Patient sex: F
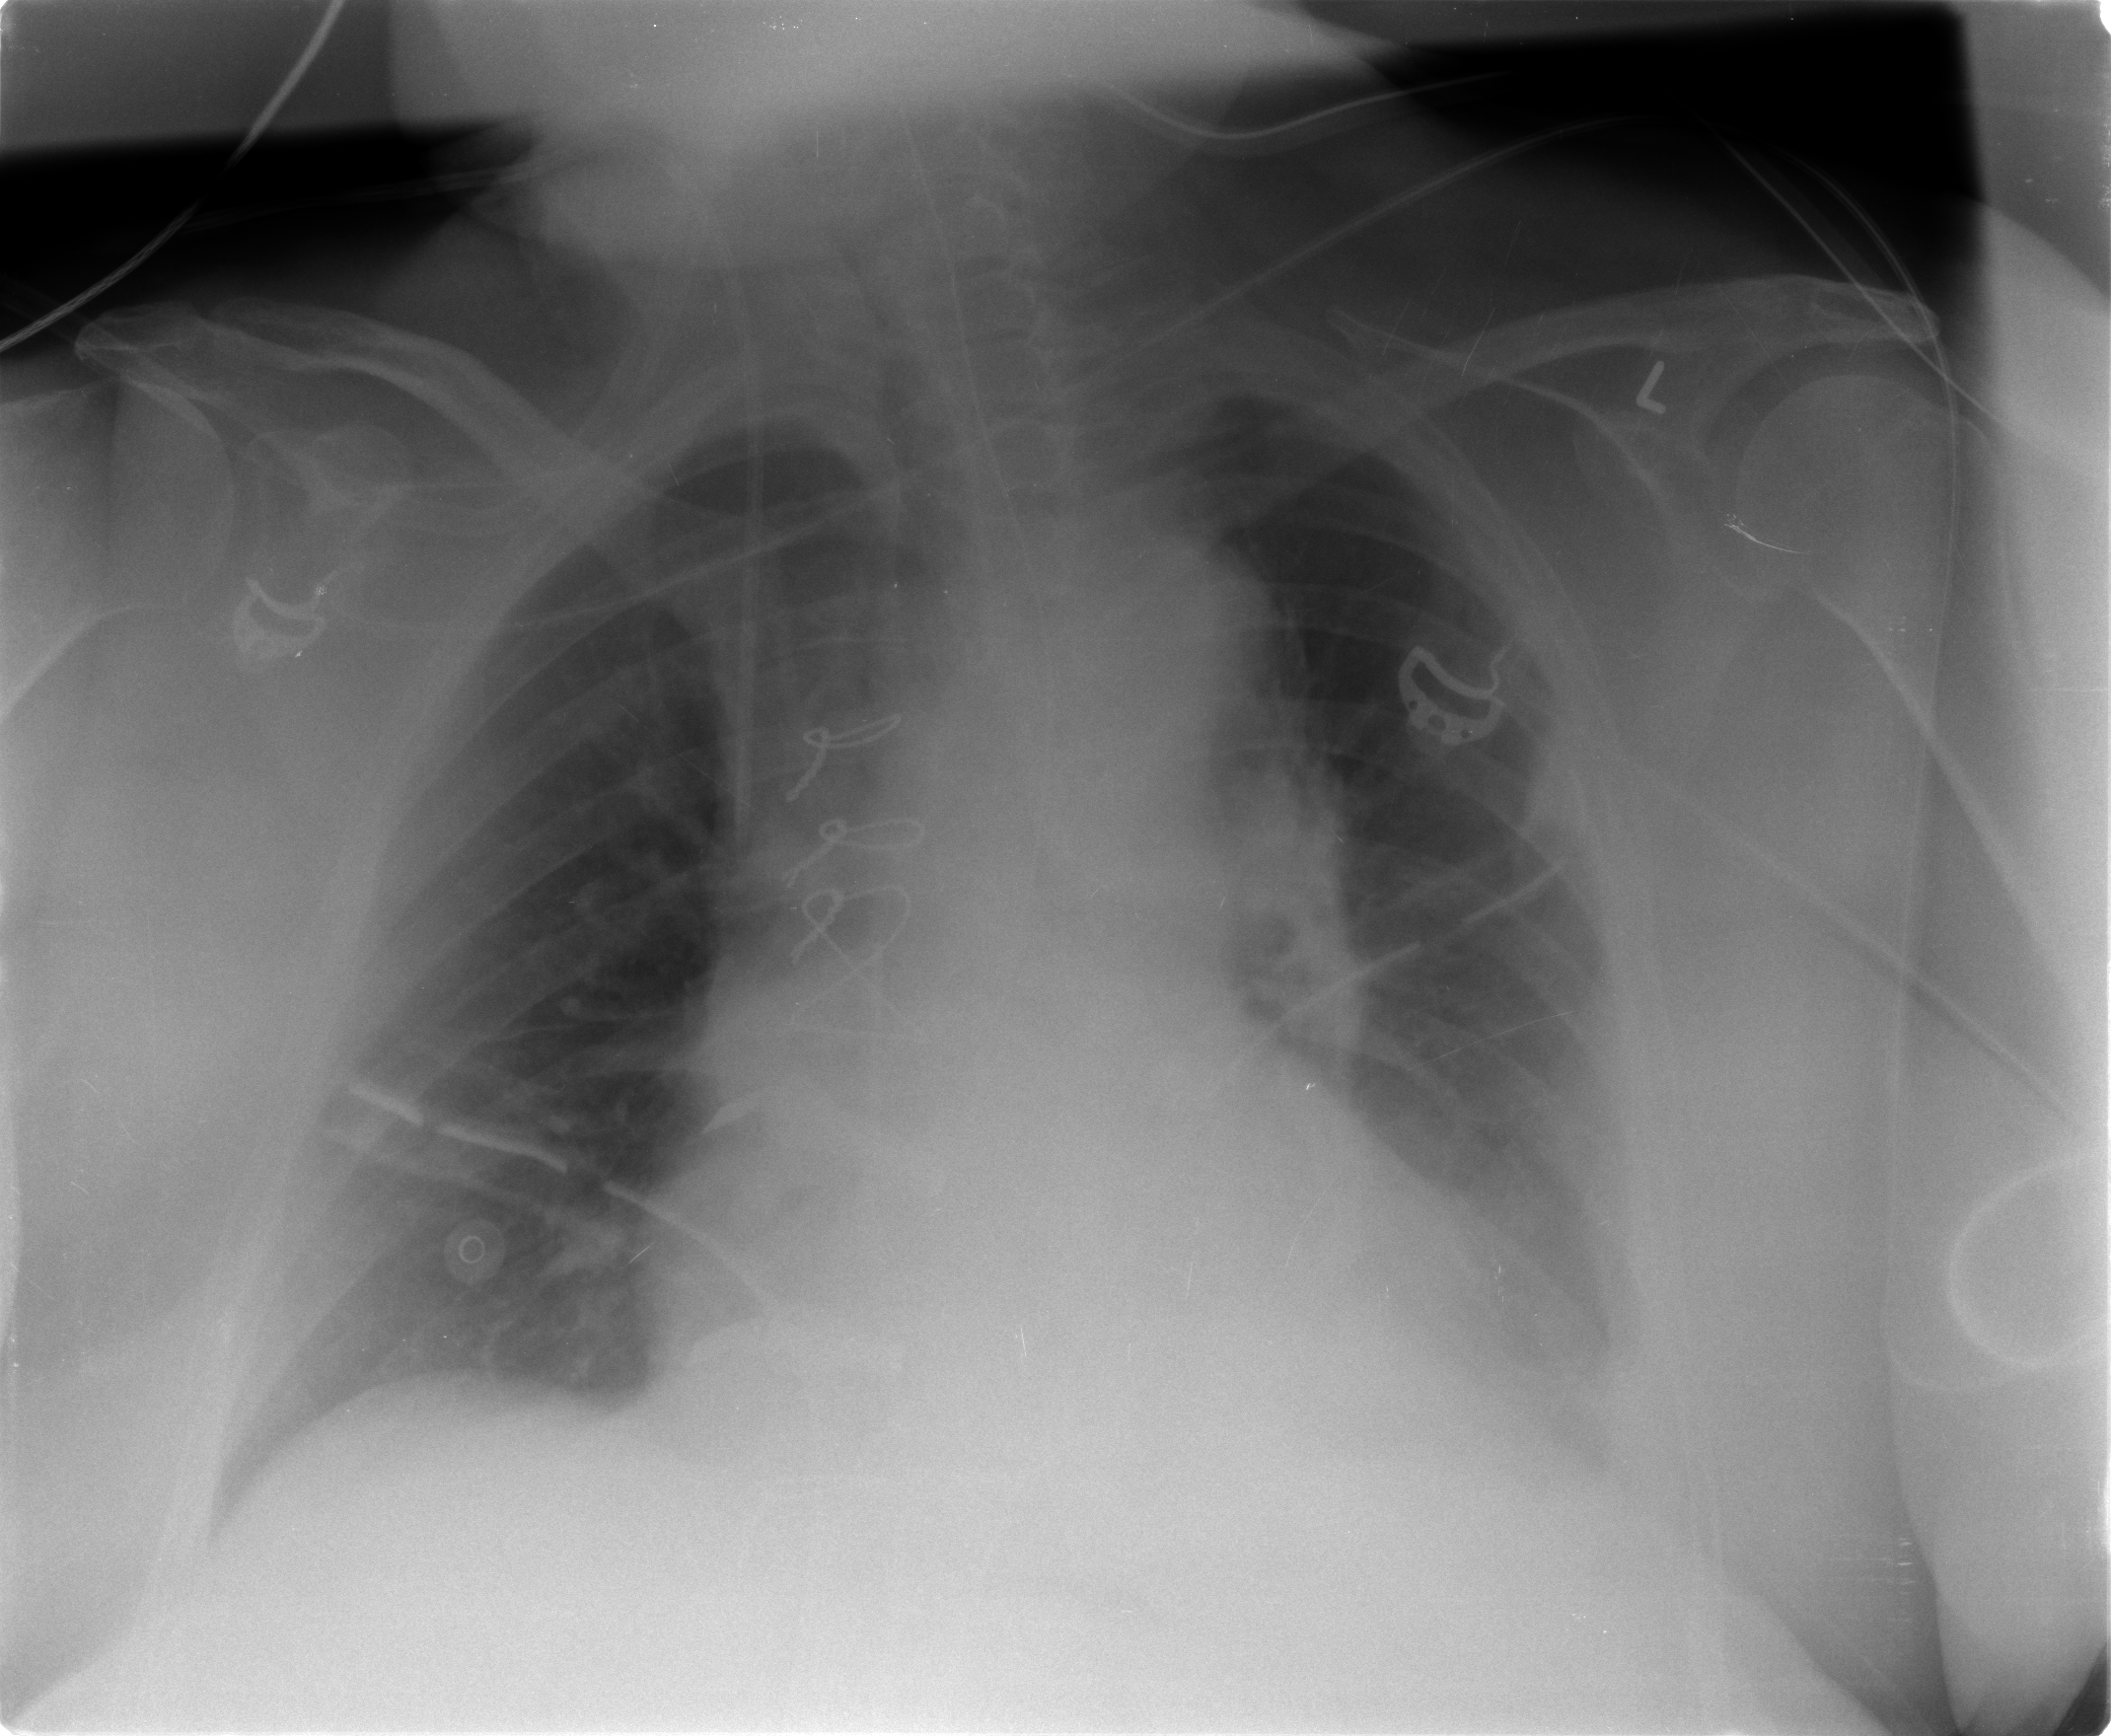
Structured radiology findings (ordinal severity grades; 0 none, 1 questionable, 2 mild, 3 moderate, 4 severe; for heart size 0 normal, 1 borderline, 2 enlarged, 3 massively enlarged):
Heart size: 1
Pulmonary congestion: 1
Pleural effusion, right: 0
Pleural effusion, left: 2
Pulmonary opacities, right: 0
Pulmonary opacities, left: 0
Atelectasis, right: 0
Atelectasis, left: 2